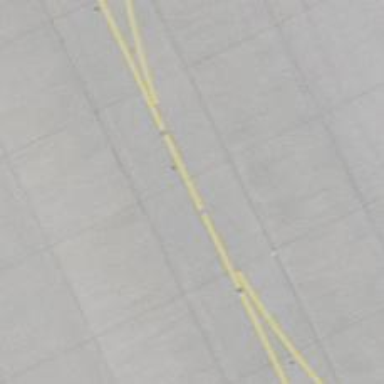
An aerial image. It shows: Image of taxiway at airport.